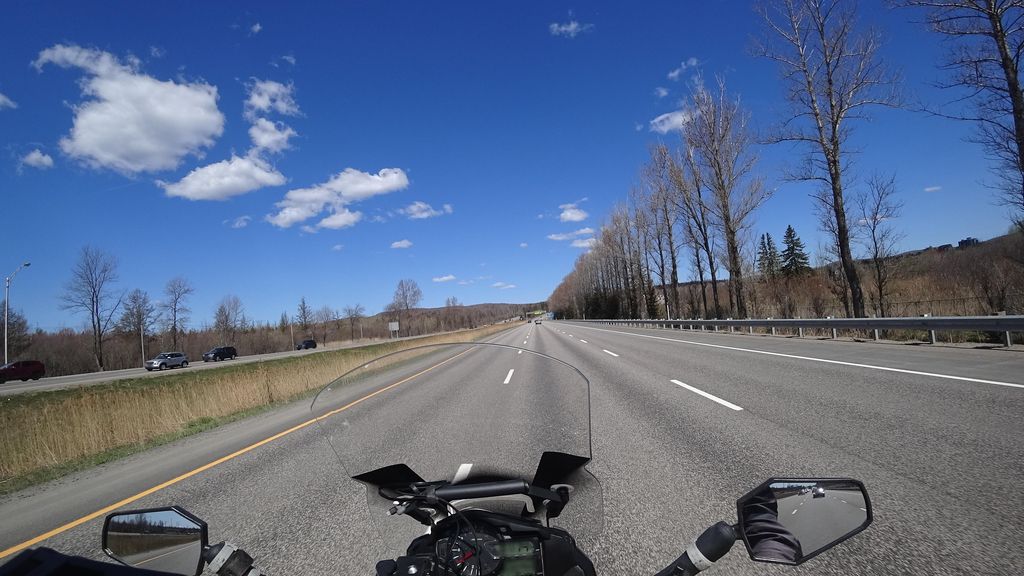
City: quebec_city